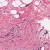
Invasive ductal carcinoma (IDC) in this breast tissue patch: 0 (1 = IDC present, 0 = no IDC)